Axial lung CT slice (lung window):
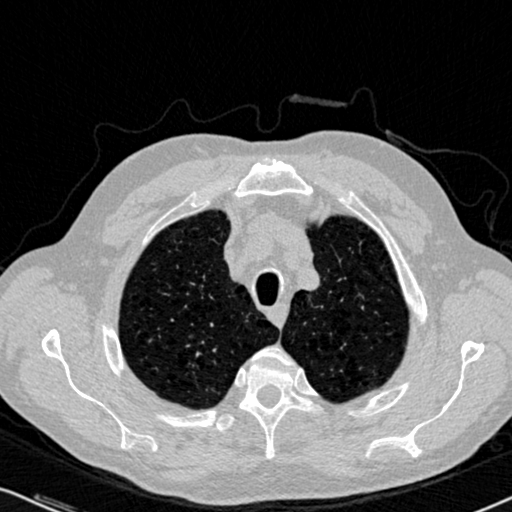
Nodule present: no